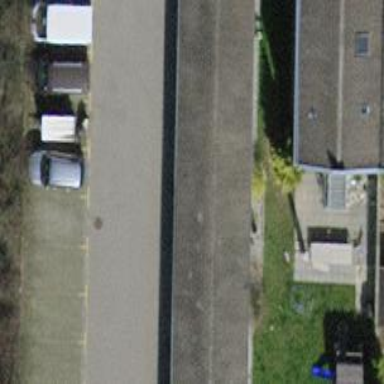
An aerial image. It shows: Group of garages.